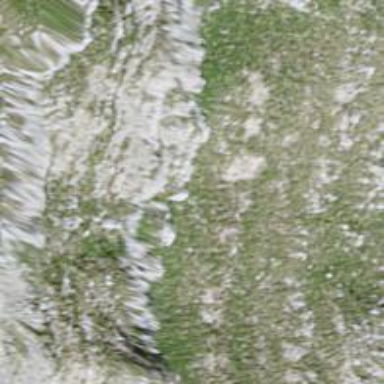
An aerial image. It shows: Natural cliff.